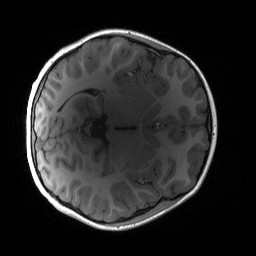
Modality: T1w
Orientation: axial
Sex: male
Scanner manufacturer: siemens
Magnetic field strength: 3 T
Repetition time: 1.9 s
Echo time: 0.00243 s